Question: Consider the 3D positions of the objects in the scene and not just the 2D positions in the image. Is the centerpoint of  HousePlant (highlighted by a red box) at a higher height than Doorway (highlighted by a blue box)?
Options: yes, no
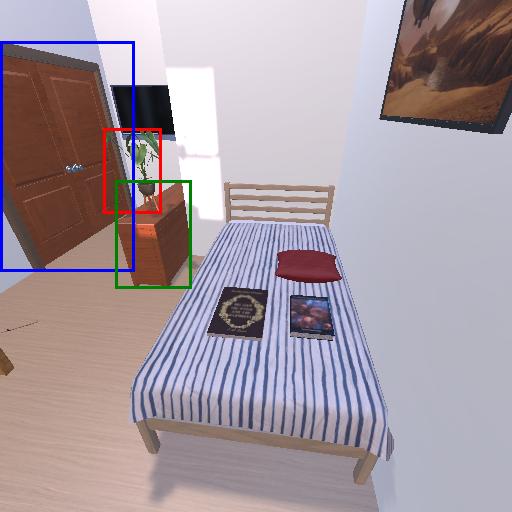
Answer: yes